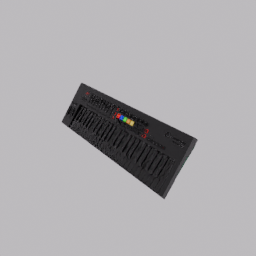
Label: electronics